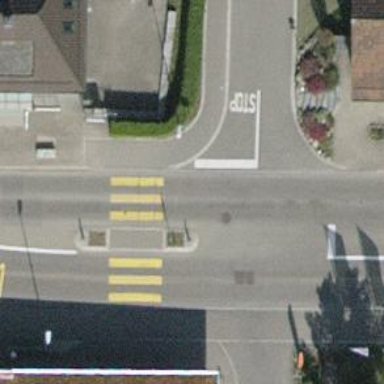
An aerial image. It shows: Uncontrolled zebra crossing with pedestrian island.